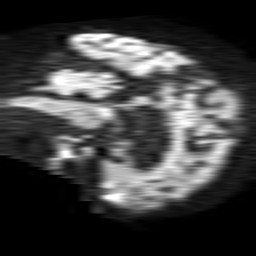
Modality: TRACE
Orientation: sagittal
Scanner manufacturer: philips
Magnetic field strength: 1.5 T
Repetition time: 4.6 s
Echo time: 0.08517 s